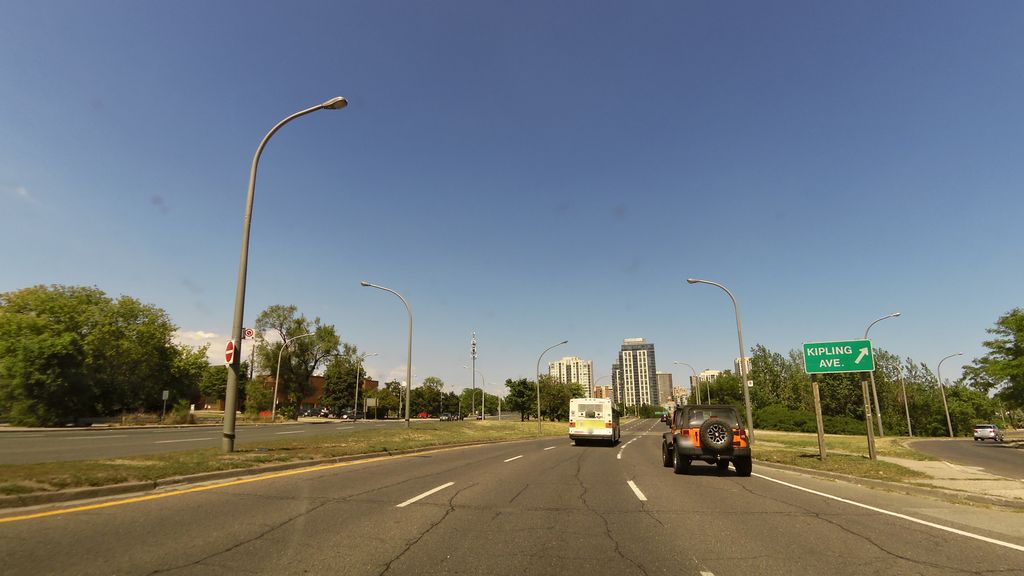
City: toronto